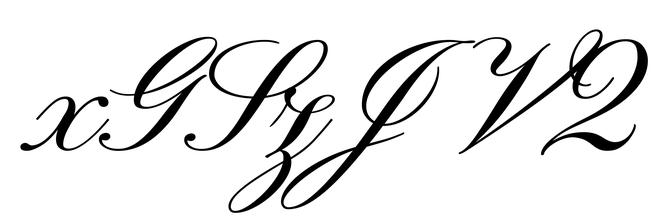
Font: PinyonScript-Regular